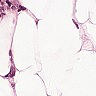
Metastatic tissue present: yes